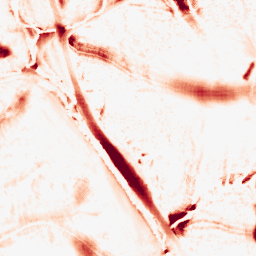
Category: morphological
Decomposition family: morphological
Decomposition parameters: operation: opening
size: 20
Upsampling method: sinc_blackman
Upsampling parameters: scale: 2
kernel_size: 4
Upsampling scale: 2